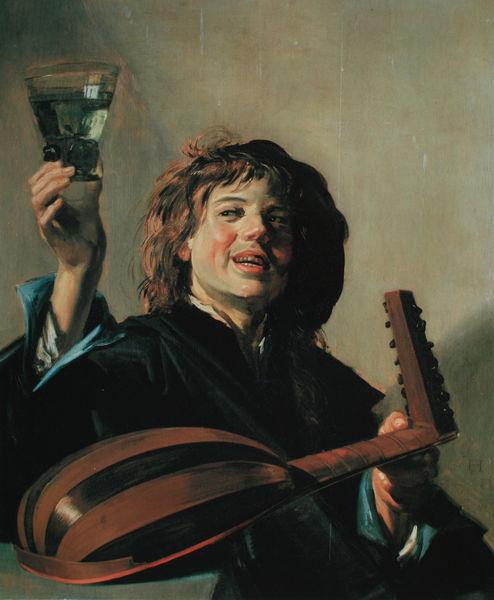
Titel: Lautenspieler mit Weinglas in der Hand
Künstler: Frans Hals
Standort: London
Institution: Mansion House
Schlagwörter: blau, gemälde, hand, mann, wasser, weiß, braun, frisur, glas, haar, schwarz, blick, jung, mütze, trinken, gesicht, instrument, porträt, gewand, haare, gitarre, musik, lippen, ton, wein, gestreift, lichteinfall, junge, becher, lachen, gestrieft, barett, laute, lautenspieler, mandoline, genuss, musikant, klang, lachend, gehoben, geöffneter mund, flas, lautenspielr, gefülltes glas